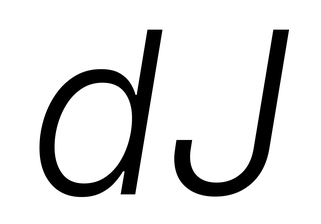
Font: Inter-Italic_Light_Italic